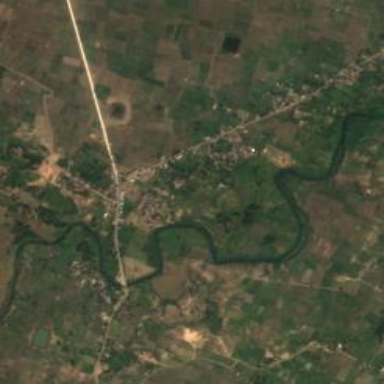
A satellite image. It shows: Village.